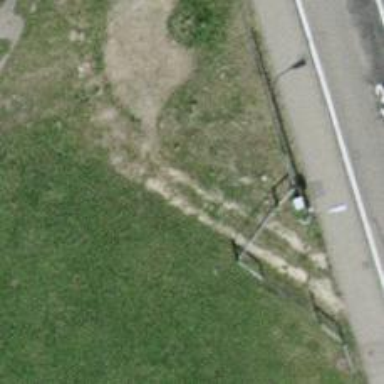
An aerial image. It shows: Footway with pebblestone surface.